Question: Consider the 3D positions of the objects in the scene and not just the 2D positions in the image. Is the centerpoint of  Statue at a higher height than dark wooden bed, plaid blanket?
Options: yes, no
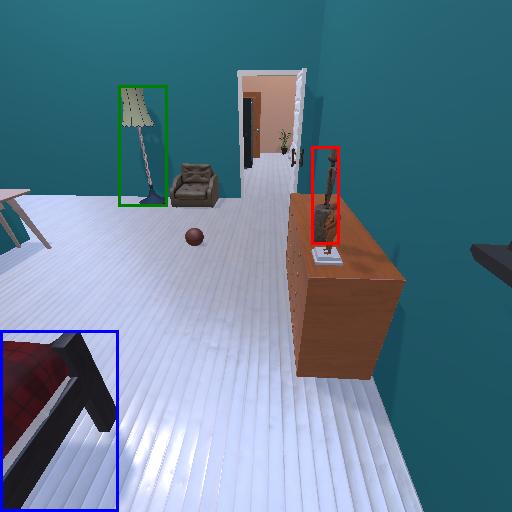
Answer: yes